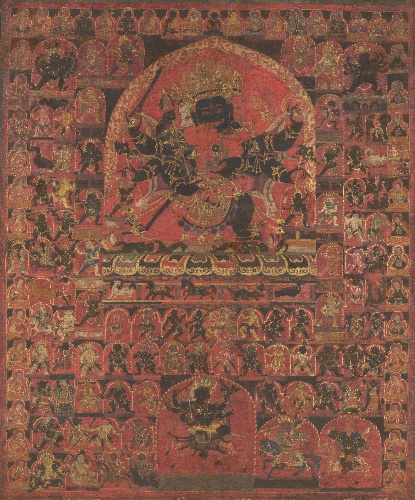
Date: 15th century
Object type: Tangka
Classification: Paintings
Medium: Distemper, ink, and gold on cloth
Culture: Tibet
Dimensions: Image: 31 × 26 in. (78.7 × 66 cm)
Frame: 39 1/8 × 33 3/4 × 1 3/4 in. (99.4 × 85.7 × 4.4 cm)
Department: Asian Art
Credit line: Gift of Carlton Rochell, in honor of John Guy, and in celebration of the Museum's 150th Anniversary, 2018
Accession year: 2018
Repository: Metropolitan Museum of Art, New York, NY